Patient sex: M
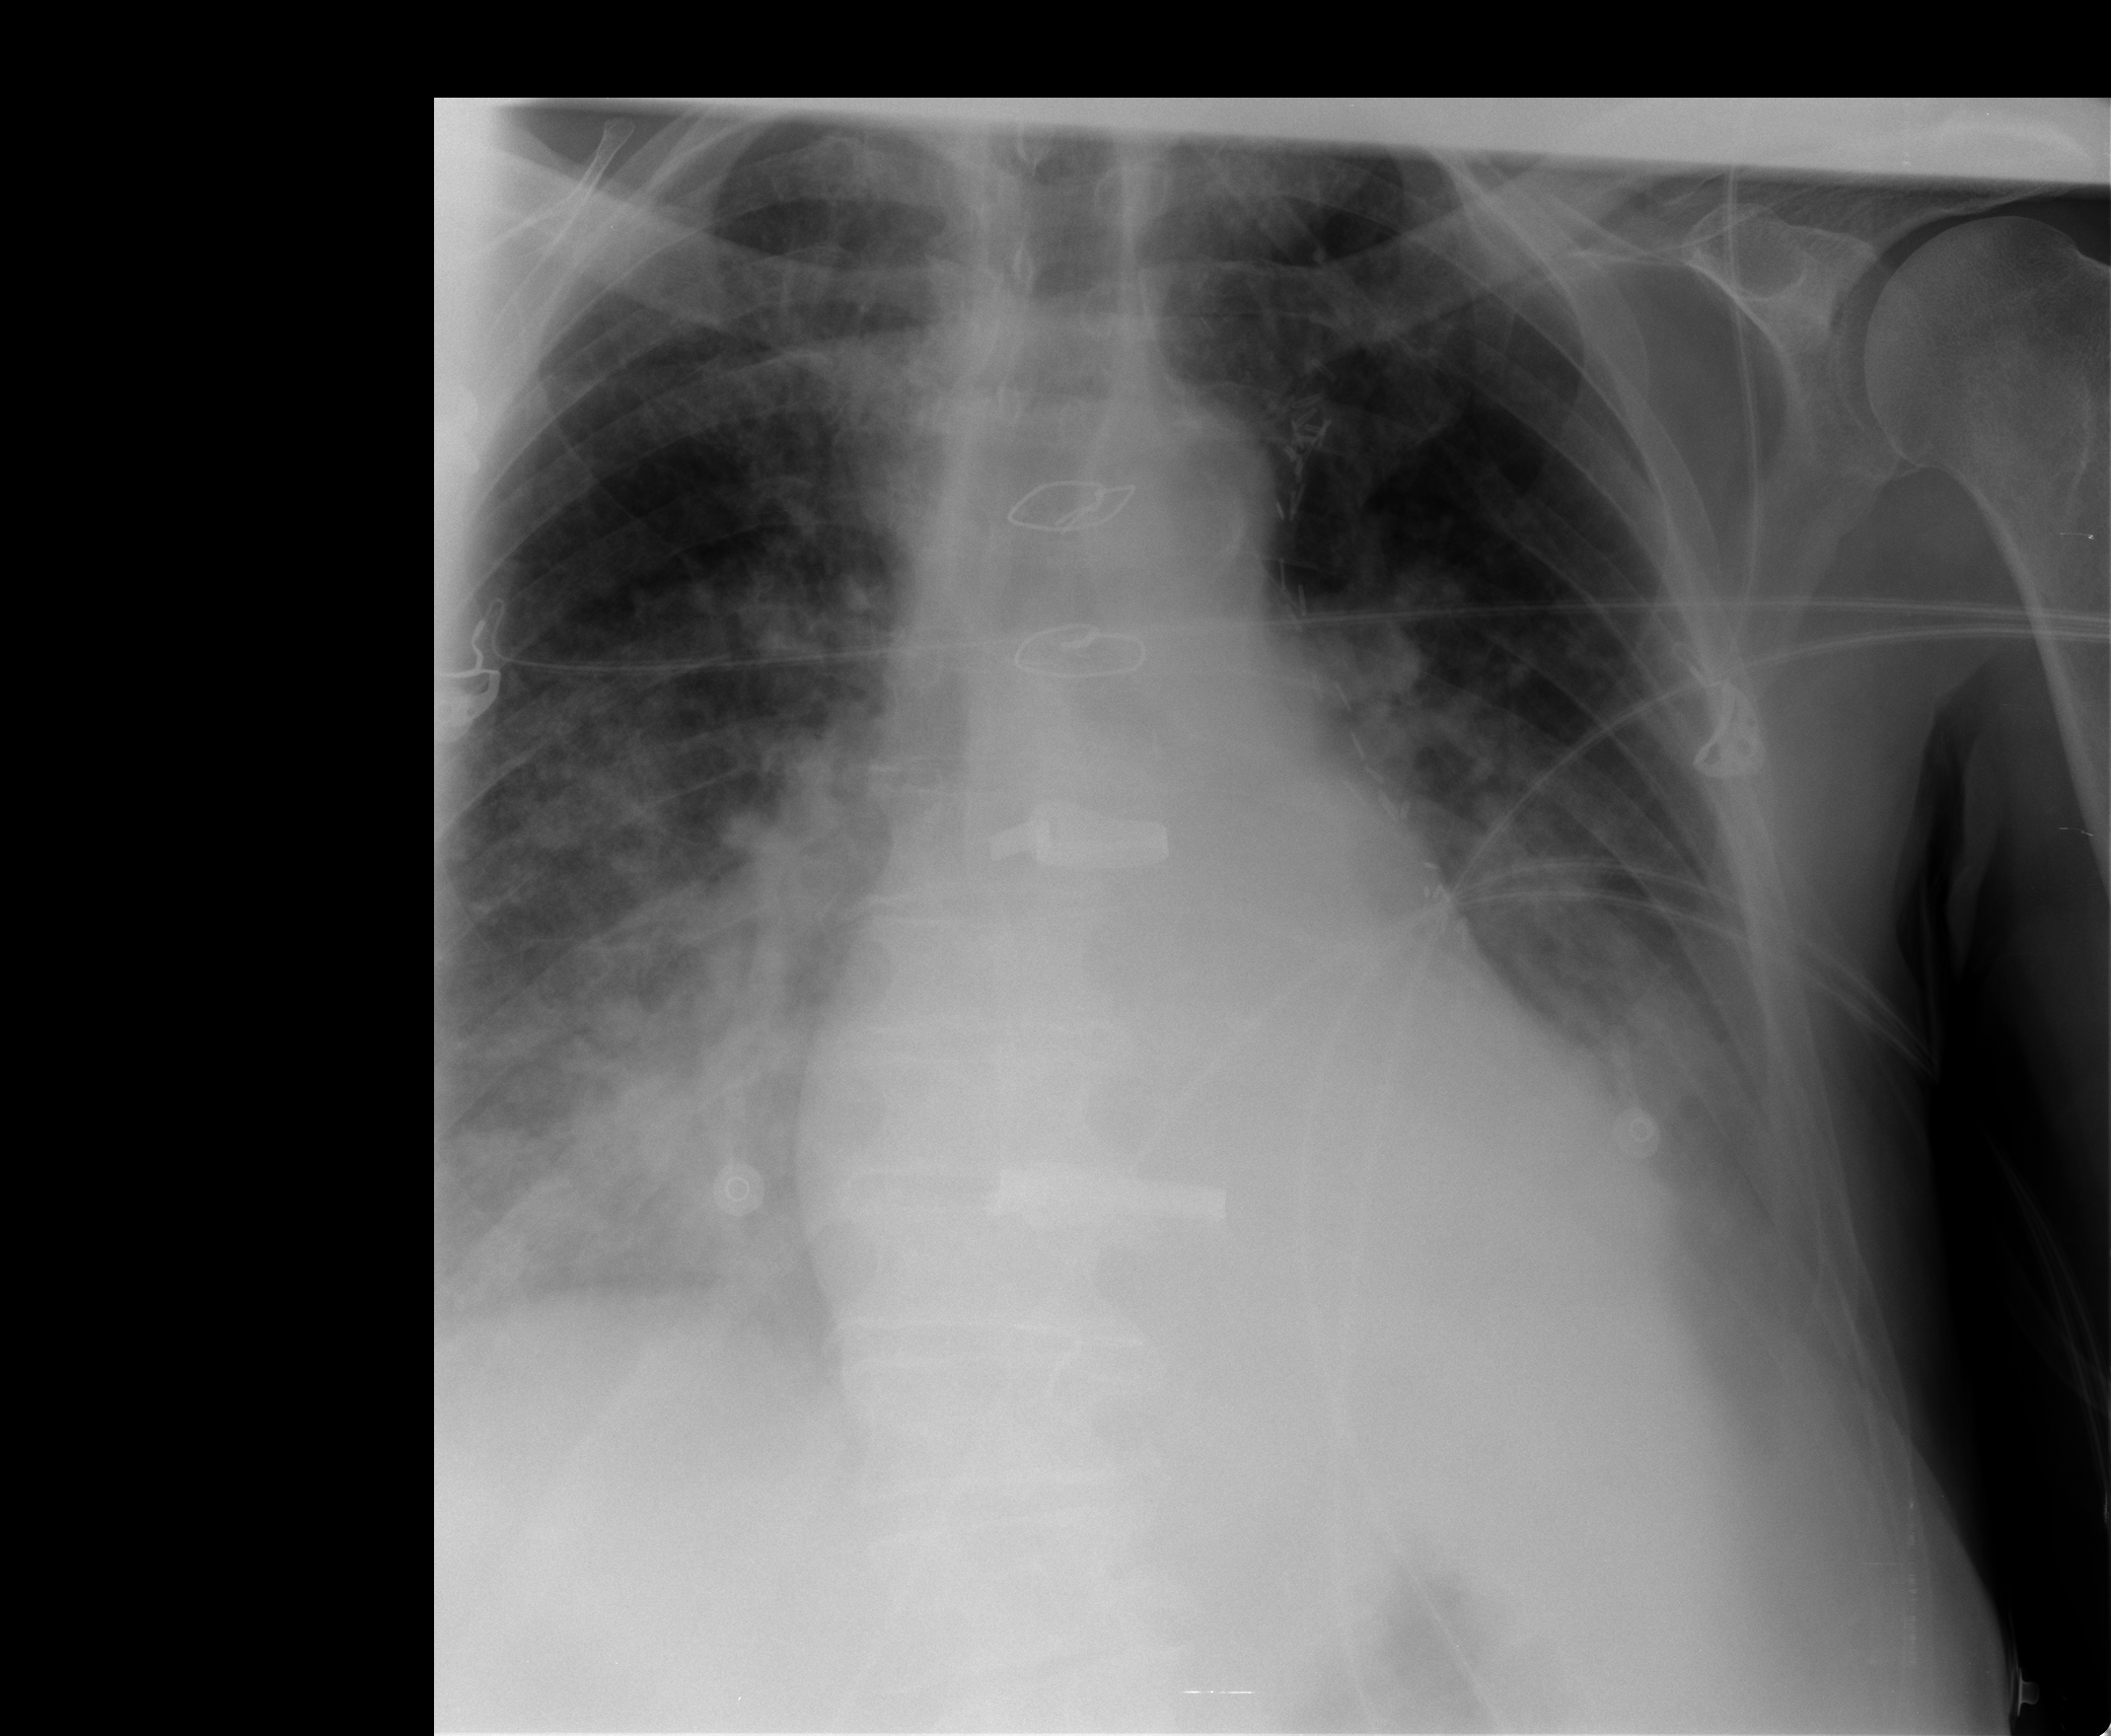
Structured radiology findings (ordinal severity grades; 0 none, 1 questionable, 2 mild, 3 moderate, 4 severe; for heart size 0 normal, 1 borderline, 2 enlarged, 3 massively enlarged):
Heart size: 0
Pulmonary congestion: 2
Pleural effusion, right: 2
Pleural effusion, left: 2
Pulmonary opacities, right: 1
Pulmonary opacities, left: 1
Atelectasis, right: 2
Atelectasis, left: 2